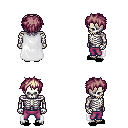
a pixel art fantasy rpg character, male body template, skeleton, white cape, magenta pants, white blonde bedhead hairstyle, black slippers, four views (front, back, left, right), 2x2 character sprite sheet, small pixel art, hard edges, no anti-aliasing